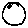
Label: moon